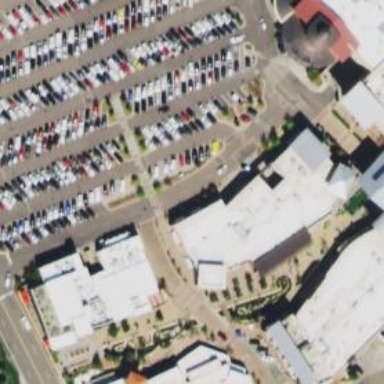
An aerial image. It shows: Retail building.